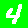
Digit: 4